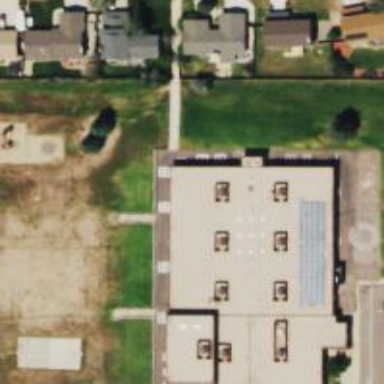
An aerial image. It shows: School building.